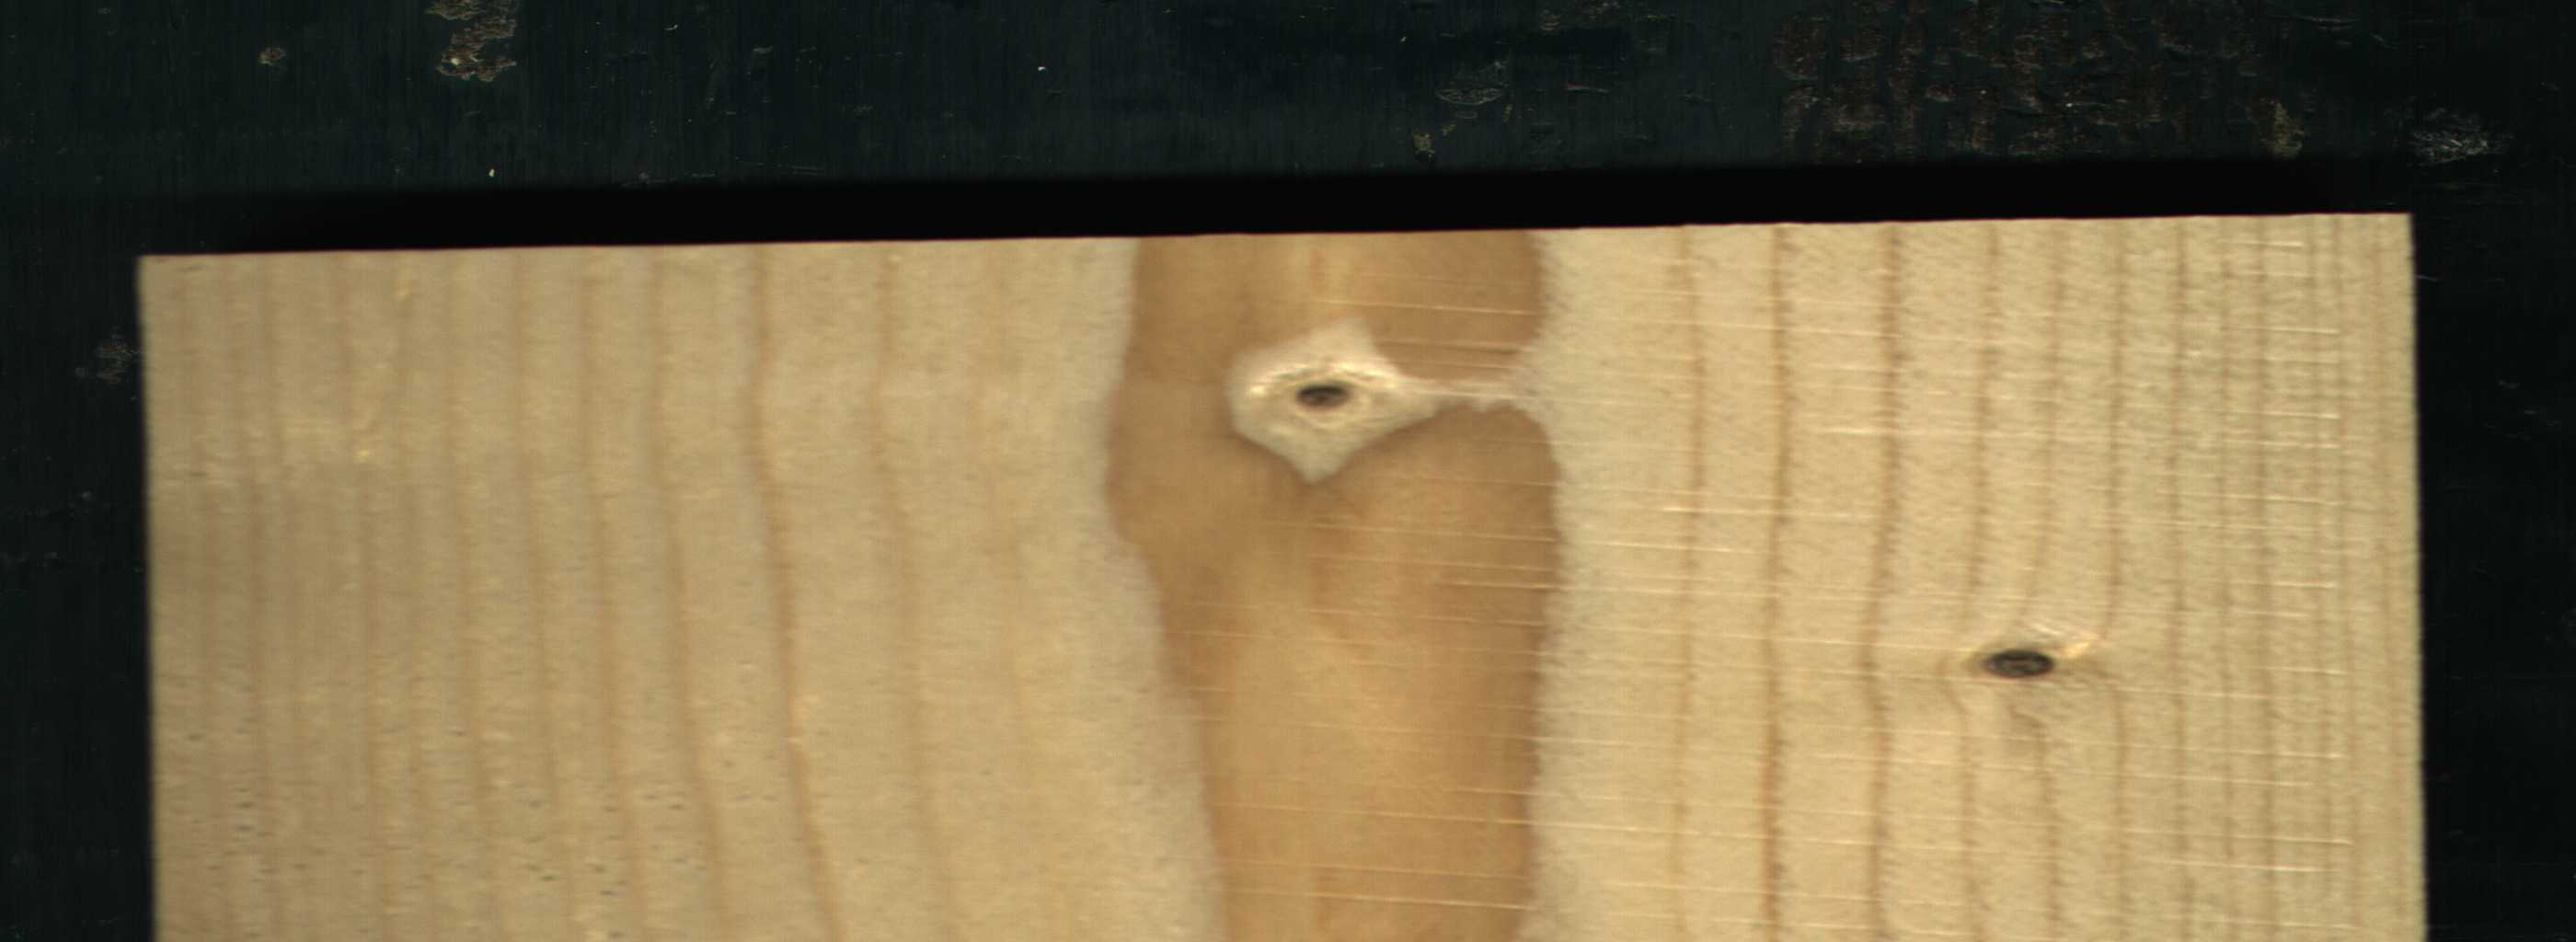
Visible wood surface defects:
Dead_Knot
Dead_Knot